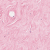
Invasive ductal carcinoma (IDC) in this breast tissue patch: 0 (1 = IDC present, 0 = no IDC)